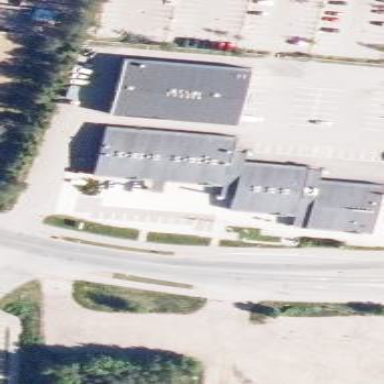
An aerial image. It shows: Hardware shop located in building.